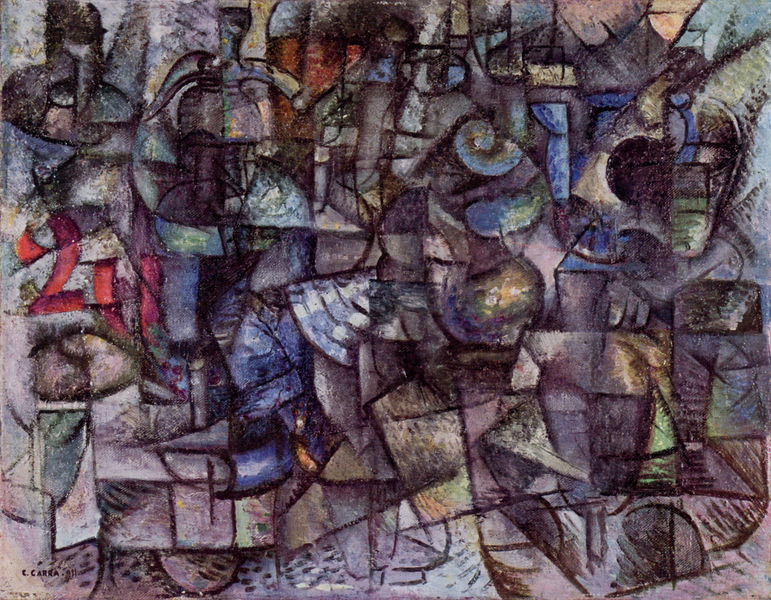
Titel: Ritmi d'oggetti
Künstler: Carlo Carrà
Standort: Milano
Institution: Collezione Emilio Jesi
Schlagwörter: blau, grün, kubismus, kubistisch, menschen, bunt, frau, grau, kreide, pastell, schwarz, weiss, rot, beige, gesicht, signatur, felder, rund, chaos, italien, moderne, abstrakt, modern, formen, lila, violett, linien, figuren, wild, zahlen, striche, abstraktion, futurismus, eckig, linie, form, kreise, zahl, picasso, schnecke, schnecken, geometrie, klee, kuben, kubisch, marc, röhre, röhren, analytisch, braque, leger, muh, tuben, fügung, chaotisch, carra, carlo carra, fernand leger